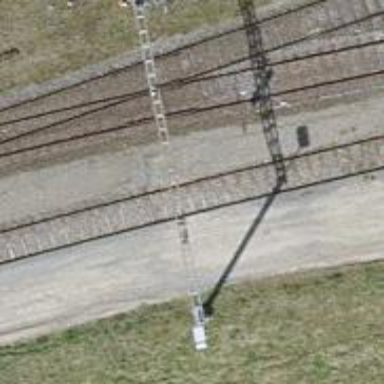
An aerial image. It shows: Single-track electrified railway service yard with contact line for trains.